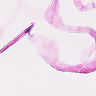
Metastatic tissue present: no